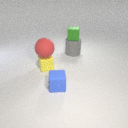
large gray rubber cylinder behind small yellow rubber cube